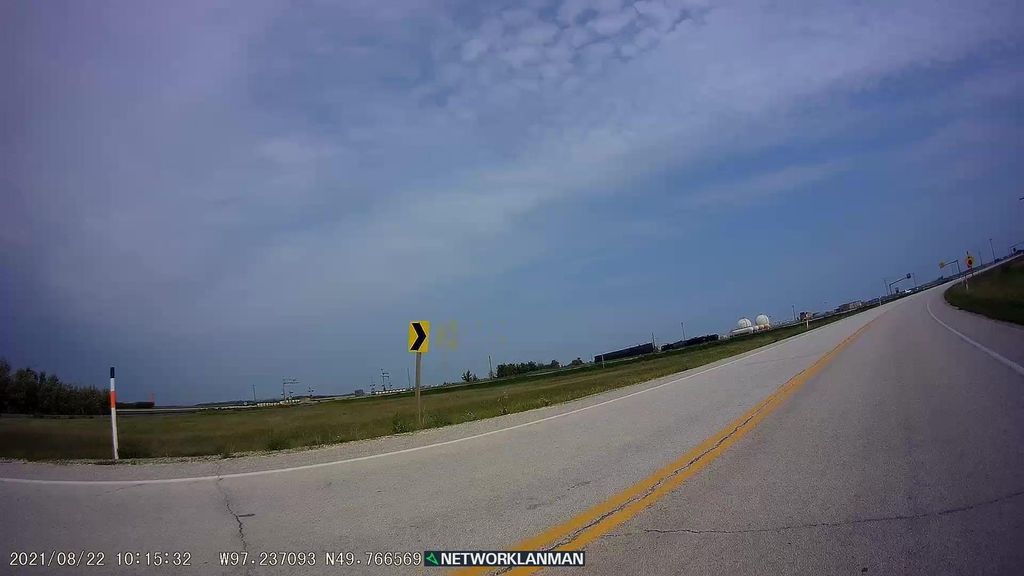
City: winnipeg